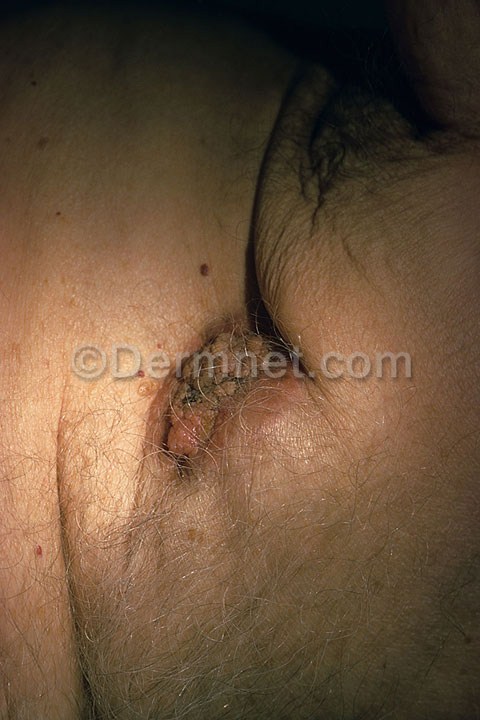
Disease: Actinic Keratosis Basal Cell Carcinoma and other Malignant Lesions